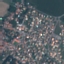
Land use / land cover class: Residential